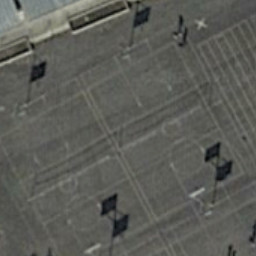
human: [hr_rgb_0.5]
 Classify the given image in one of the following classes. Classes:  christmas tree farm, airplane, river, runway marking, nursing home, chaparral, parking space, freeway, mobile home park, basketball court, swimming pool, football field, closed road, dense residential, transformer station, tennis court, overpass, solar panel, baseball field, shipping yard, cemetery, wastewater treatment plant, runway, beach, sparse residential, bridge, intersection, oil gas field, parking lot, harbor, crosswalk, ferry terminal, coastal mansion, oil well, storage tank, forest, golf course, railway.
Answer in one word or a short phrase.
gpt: basketball court